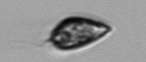
Label: Prorocentrum_triestinum